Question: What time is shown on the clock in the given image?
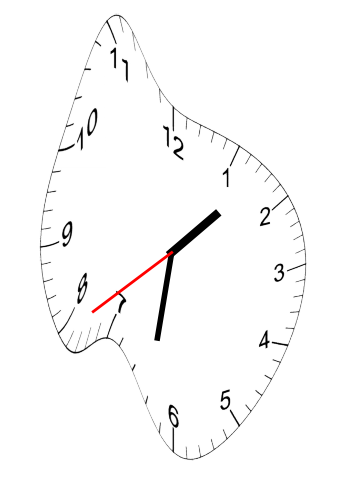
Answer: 01:31:39